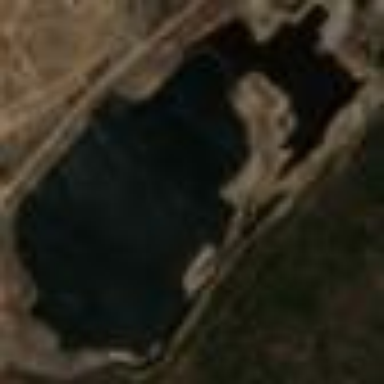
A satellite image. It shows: Man-made tailings pond.